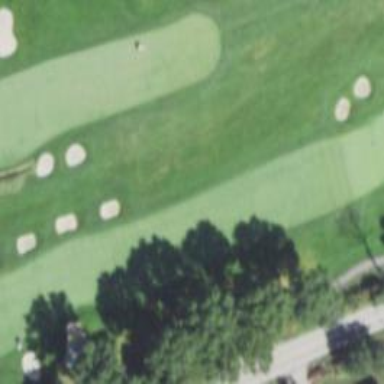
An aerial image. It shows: View of golf hole.